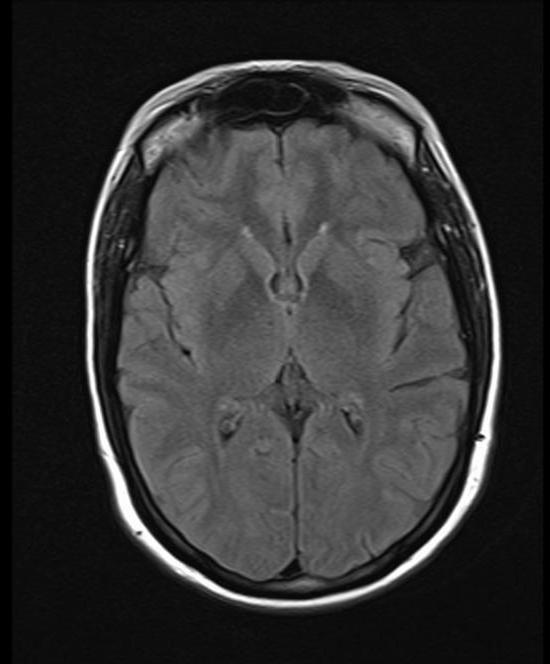
Label: notumor